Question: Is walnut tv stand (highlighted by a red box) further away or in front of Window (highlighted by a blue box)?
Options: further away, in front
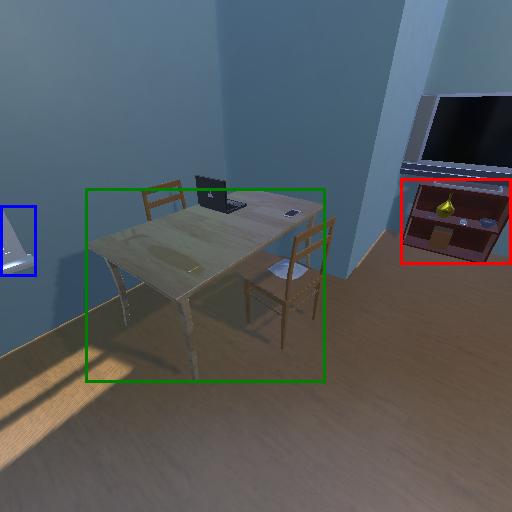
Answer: further away